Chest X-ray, PA view. Patient: 61 years old, sex F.
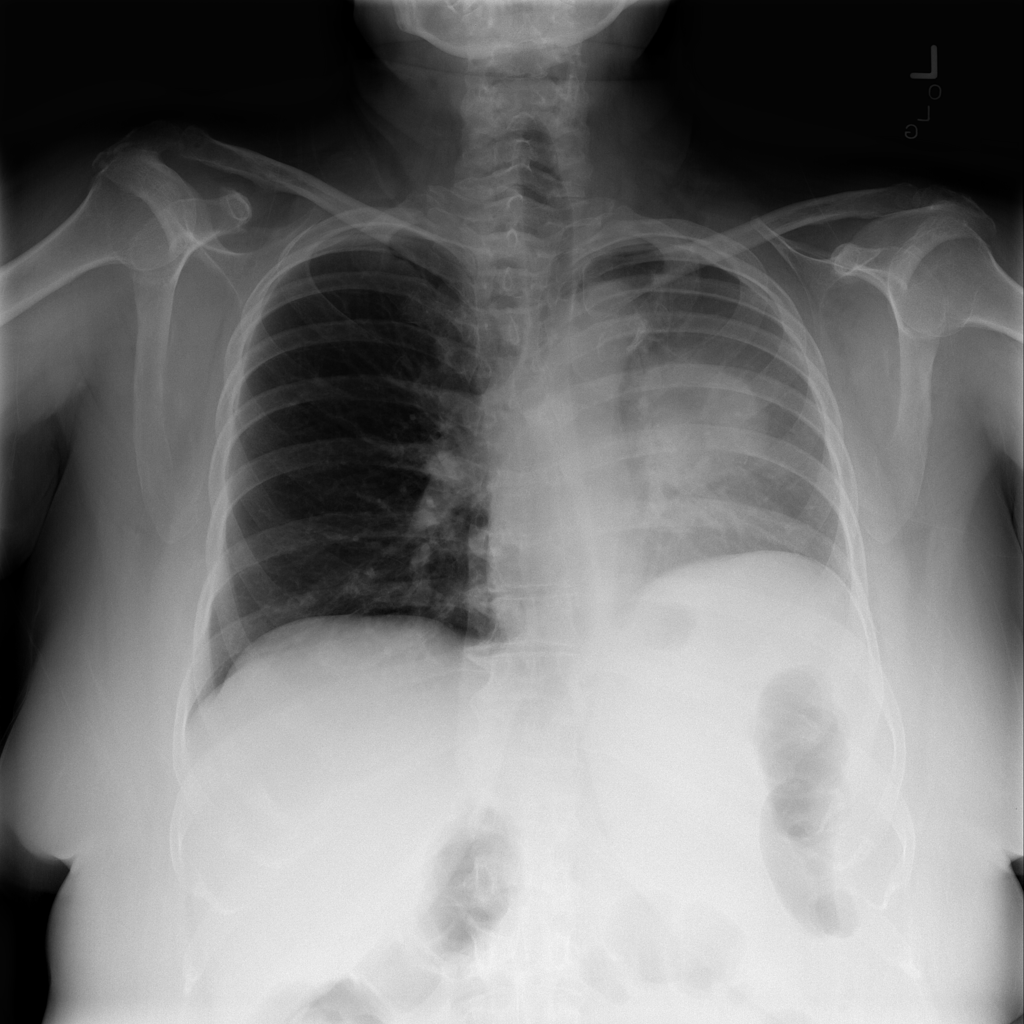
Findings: Mass